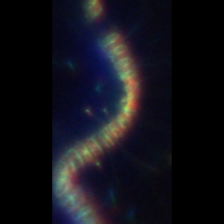
Taxon: Chaetoceros
Group: Diatoms